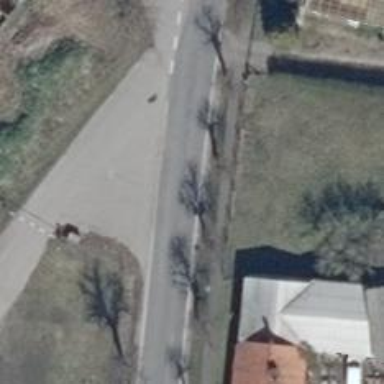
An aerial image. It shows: Secondary road with asphalt surface. There is sidewalk on the left side.